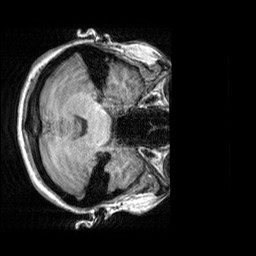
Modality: T1w
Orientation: axial
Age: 31
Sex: female
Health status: healthy
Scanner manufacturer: siemens
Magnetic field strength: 3 T
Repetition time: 2.3 s
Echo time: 0.00303 s